Aerial crown-view tile of a tropical tree (Barro Colorado Island, Panama), acquired 20240716:
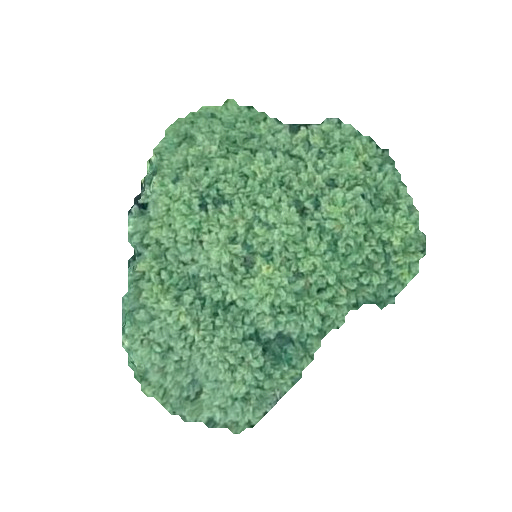
Species: Jacaranda copaia
GBIF accepted scientific name: Jacaranda copaia
Crown area: 108.192 m²